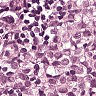
Metastatic tissue present: yes